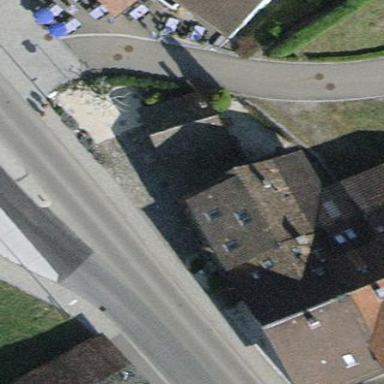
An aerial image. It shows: Simple house.